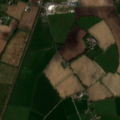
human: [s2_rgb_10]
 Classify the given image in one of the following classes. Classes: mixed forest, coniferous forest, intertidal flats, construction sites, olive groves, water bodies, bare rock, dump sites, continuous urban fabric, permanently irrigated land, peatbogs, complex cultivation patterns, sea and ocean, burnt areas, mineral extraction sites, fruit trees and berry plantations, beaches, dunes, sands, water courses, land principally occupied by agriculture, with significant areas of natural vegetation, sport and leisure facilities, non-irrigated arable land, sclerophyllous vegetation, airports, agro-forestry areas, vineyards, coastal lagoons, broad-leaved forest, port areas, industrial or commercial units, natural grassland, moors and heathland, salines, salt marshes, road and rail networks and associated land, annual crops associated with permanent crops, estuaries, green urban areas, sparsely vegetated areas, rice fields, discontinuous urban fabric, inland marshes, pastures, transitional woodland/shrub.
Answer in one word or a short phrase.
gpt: non-irrigated arable land, pastures